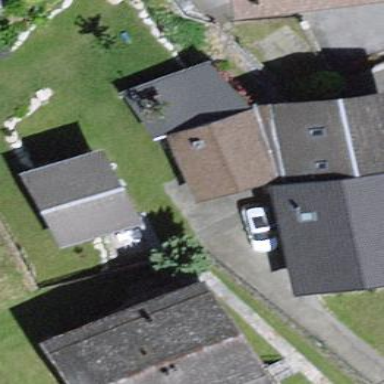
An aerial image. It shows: Simple house.